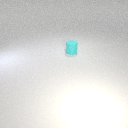
small cyan rubber cylinder